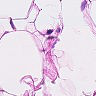
Metastatic tissue present: no